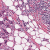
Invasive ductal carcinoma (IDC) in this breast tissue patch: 1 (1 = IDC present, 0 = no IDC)